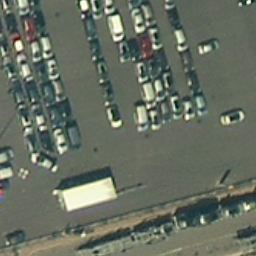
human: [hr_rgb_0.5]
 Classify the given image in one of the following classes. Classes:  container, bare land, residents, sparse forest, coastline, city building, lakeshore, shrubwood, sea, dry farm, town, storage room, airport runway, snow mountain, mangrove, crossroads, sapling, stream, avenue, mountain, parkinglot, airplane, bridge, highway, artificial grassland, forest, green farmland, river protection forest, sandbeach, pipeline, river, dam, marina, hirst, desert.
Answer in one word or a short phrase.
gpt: parkinglot